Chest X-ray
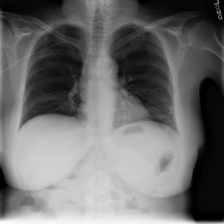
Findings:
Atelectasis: positive
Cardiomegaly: negative
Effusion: negative
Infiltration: positive
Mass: negative
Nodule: negative
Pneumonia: negative
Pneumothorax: negative
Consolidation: negative
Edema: negative
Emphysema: negative
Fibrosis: negative
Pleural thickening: positive
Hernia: negative